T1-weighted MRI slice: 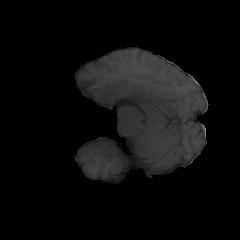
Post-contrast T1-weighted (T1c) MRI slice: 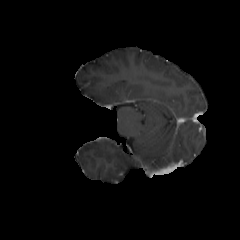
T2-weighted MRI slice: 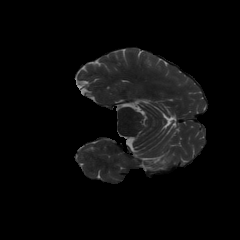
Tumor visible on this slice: no